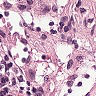
Metastatic tissue present: no